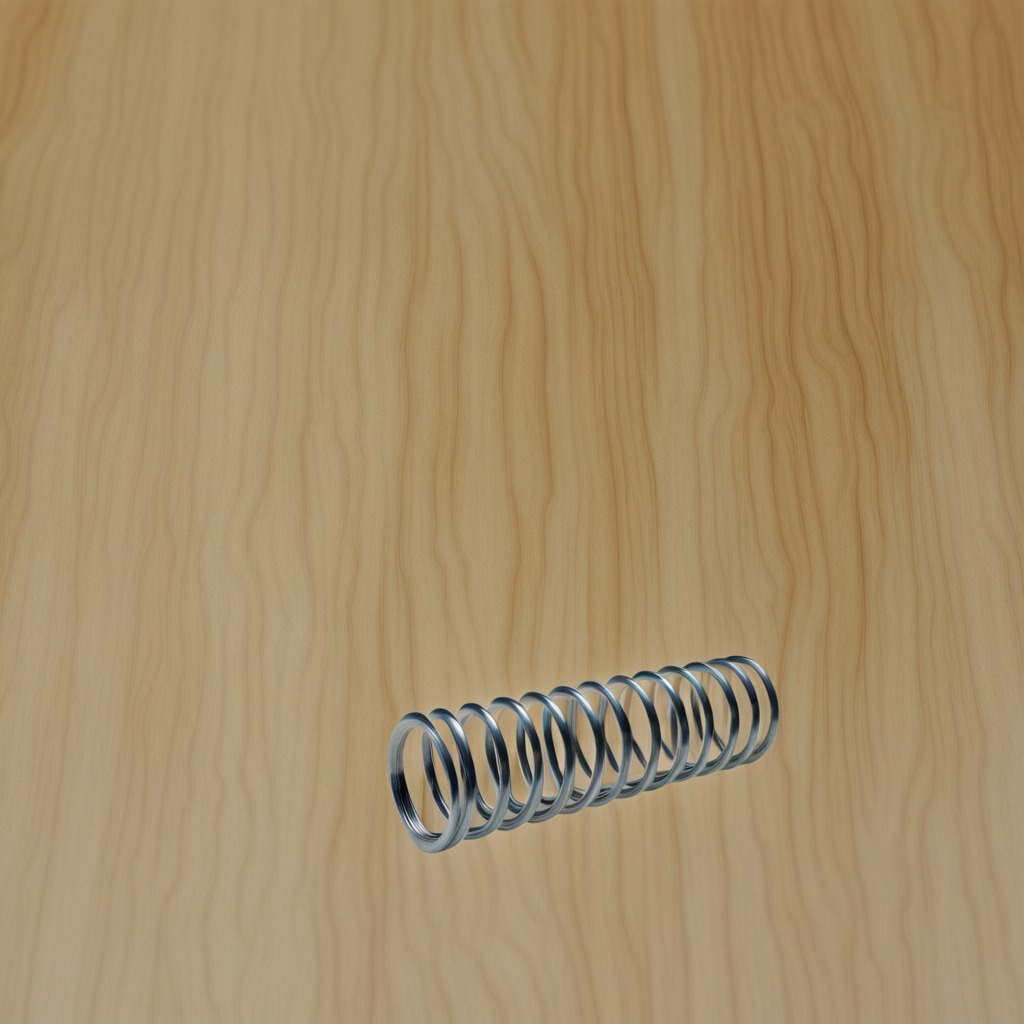
A coiled metal spring is lying on a plywood surface in a paint workshop lit by afternoon window light.